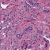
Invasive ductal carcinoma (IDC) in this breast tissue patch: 1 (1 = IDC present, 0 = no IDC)